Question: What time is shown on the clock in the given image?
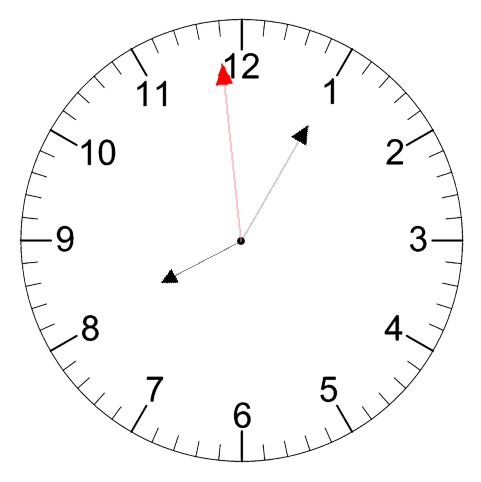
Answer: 08:04:59